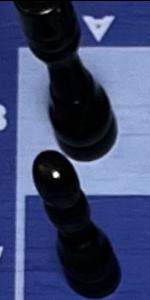
Label: Pawn_Black